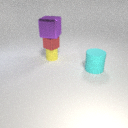
large purple metal cube above small yellow rubber cylinder